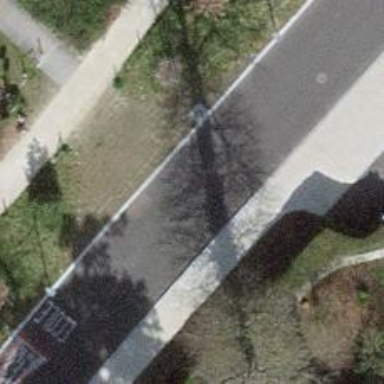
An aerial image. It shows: Track road with grass paver surface.